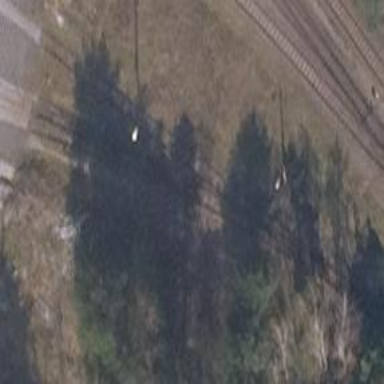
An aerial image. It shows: Railway switch.